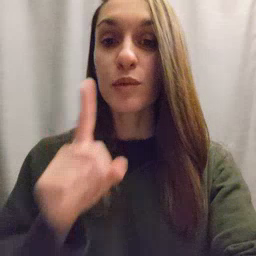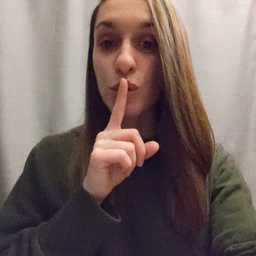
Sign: shhh